Question: I hope i can show you the actuel problem and hope any know a way to solve this.

<URL>
Set in the left corner one marker and place it into the map. Click the Numpad + key to increase or - for decrease the map. (MaxZoomLevel 8)
All markers are img's and will be append in that box.
'''
<div id="MarkerBox"></div>
'''
This is what markers look like:
'''
<img id="Marker_0" src="images/gelb.png" alt="Map Marker" style="top: 417px; left: 745px; position: absolute;">
'''
As soon as the map has been enlarged, this function moves all the markers to the new locations. Here is probably the mistake.
'''
var markersScallingUp = function()
{
$("#MarkerBox img").each(function(){
$(this).css("top", $(this).offset().top * 1.2);
$(this).css("left", $(this).offset().left * 1.2);
});
}
'''
the same way doing for decrease the position from the markers: (maybe scalling not the best name for i "moveMarkerPosition" bether)
'''
var markersScallingDown = function()
{
$("#MarkerBox img").each(function(){
$(this).css("top", $(this).offset().top / 1.2);
$(this).css("left", $(this).offset().left / 1.2);
});
}
'''
Change Map Size and use functions to scalling:
'''
var currentZoomLevel = 0;
var mapWidth = $("#map").width();
var mapHeight = $("#map").height();
$(document).keydown(function(e){
switch(e.which)
{
case 107:
if(currentZoomLevel <= 8){
$("#map").focus();
$("#map").width(mapWidth * 1.2);
$("#map").height(mapHeight * 1.2);
markersScallingUp();
mapWidth = $("#map").width();
mapHeight = $("#map").height();
currentZoomLevel++;
}
break;
case 109:
if(currentZoomLevel >= 1){
$("#map").focus();
$("#map").width(mapWidth / 1.2);
$("#map").height(mapHeight / 1.2);
mapWidth = $("#map").width();
mapHeight = $("#map").height();
markersScallingDown();
currentZoomLevel--;
}
break;
}
});
'''
In the following image, we see that who we zoom, the markers are not placed exactly in the same place as they were deposited by the user. The larger the zoom the farther away is the marker of the actual target. I'm happy about every incentive!
<URL>
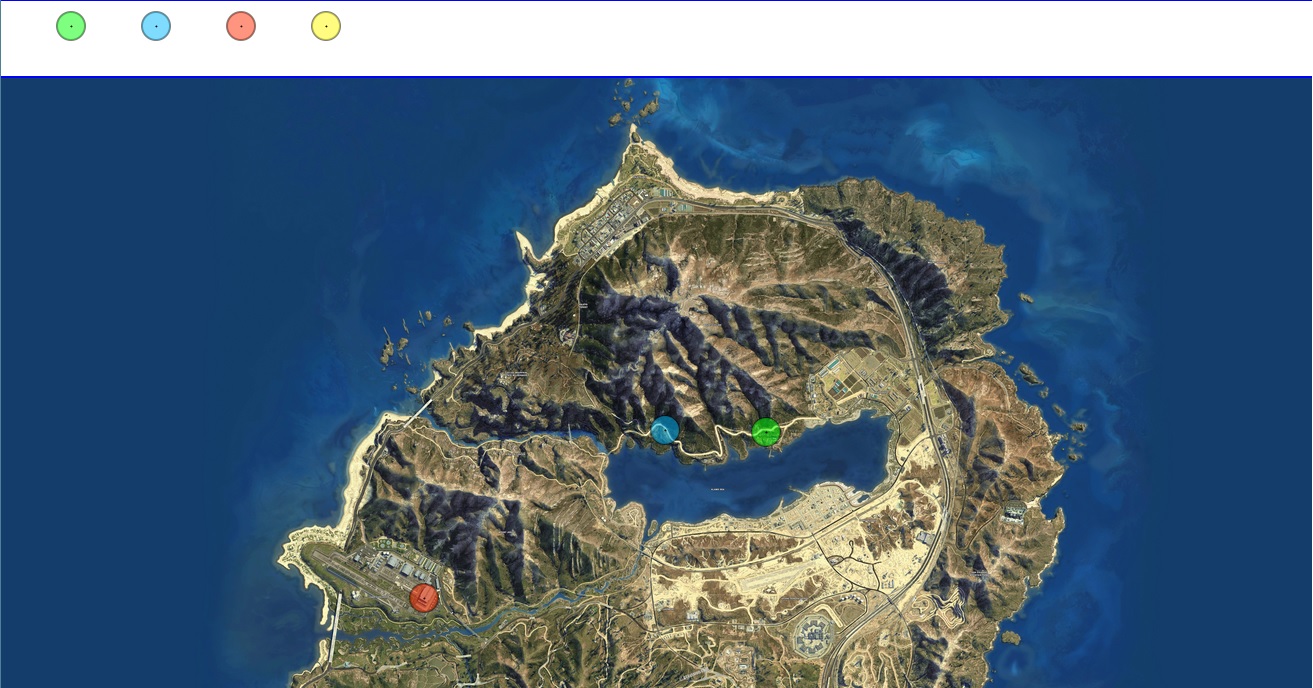
Answer: Currently you're expanding the map image inside the maparea, and then doing some manual scaling with the pixels.
I set the image as the background for 'mapareaid'and used percent instead of pixels for the markers. For the scaling an easier approach is using the scale css function to scale your map and markers.
The html
'''
<!DOCTYPE html>
<!-- saved from url=(0036)http://www.webdesign-host.ch/thomas/ -->
<html lang="de"><head><meta http-equiv="Content-Type" content="text/html; charset=UTF-8">
<script src="./CustomMap (GTA5)_files/jquery.min.js.download"></script>
<meta name="viewport" content="width=device-width, initial-scale=1.0">
<title>CustomMap (GTA5)</title>
<link rel="stylesheet" type="text/css" href="./CustomMap (GTA5)_files/index.css">
<script src="./CustomMap (GTA5)_files/zoom.js.download"></script>
<script src="./CustomMap (GTA5)_files/setmarker.js.download"></script>
<script src="./CustomMap (GTA5)_files/jquery.elevatezoom.js.download"></script>
</head>
<body cz-shortcut-listen="true">
<div class="menu" id="menu">
<img id="btn1" alt="klickmich" class="menubuttons" src="./CustomMap (GTA5)_files/gruen.png"> <img id="btn2" alt="klickmich" class="menubuttons" src="./CustomMap (GTA5)_files/blau.png"> <img id="btn3" alt="klickmich" class="menubuttons" src="./CustomMap (GTA5)_files/rot.png"> <img id="btn4" alt="klickmich" class="menubuttons" src="./CustomMap (GTA5)_files/gelb.png">
</div>
<div class="container">
<div id="mapareaid" class="maparea">
<!--<img id="map" class="map" style="width: 4833.54px; height: 2310.94px;" src="./CustomMap (GTA5)_files/map.jpg" alt="Dies ist eine gigantische Map von GTA V. Schade, dass du das nicht sehen kannst.">-->
<div id="MarkerBox"></div>
<div id="InfoBox">
</div>
</div>
<!-- Marker Stuff -->
<div id="InfoBox">
<div class="infoContainer" style="visibility: hidden; display: none; top: 0px; left: 0px;">
<div class="strukturContainer">
<div class="infotitel"><h1>Titel</h1></div>
<div class="bildcontainer">
<div class="infobild"></div>
<div class="infobild"></div>
<div class="infobild"></div>
</div>
<div class="infobeschreibung">
<textarea>Gib mir eine informative Information.</textarea>
</div>
</div>
</div>
</div>
<!-- Template to generate InfoBox content -->
<div class="templateinfobox" style="visibility: hidden;">
<div class="infoContainer">
<div class="strukturContainer">
<div class="infotitel"><h1>Titel</h1></div>
<div class="bildcontainer">
<div class="infobild"></div>
<div class="infobild"></div>
<div class="infobild"></div>
</div>
<div class="infobeschreibung">
<textarea>Gib mir eine informative Information.</textarea>
</div>
</div>
</div>
</div>
<div class="werkzeugkiste" style="visibility: hidden;">
<div class="werkzeugContainer">
<div class="werkzeug1"></div>
<div class="werkzeug2"></div>
</div>
</div>
</body></html>
'''
The css
'''
*
{
margin: 0;
padding: 0;
}
.container
{
float: left;
width: 1365px;
}
.maparea
{
float: left;
width: auto;
height: auto;
overflow: hidden;
}
.map
{
height: auto;
}
.menu
{
width: 100%;
height: 75px;
position: fixed;
background-color: white;
border: 2px solid blue;
border-left: 0;
border-right: 0;
margin: 0 auto;
z-index: 100;
}
.menubuttons
{
float: left;
margin-left: 55px;
margin-top: 10px;
}
.infoContainer
{
position: absolute;
width: 350px;
z-index: 1;
display: none;
}
.strukturContainer
{
float: left;
width: 350px;
z-index: 1;
}
.infotitel
{
float: left;
width: 346px;
height: 50px;
border-top: 2px solid black;
border-left: 2px solid black;
border-right: 2px solid black;
background-color: yellow;
text-align: center;
z-index: 1;
}
.bildcontainer
{
float: left;
width: 346px;
height: 100px;
background-color: red;
border-left: 2px solid black;
border-right: 2px solid black;
z-index: 1;
}
.infobild
{
float: left;
width: 33%;
height: 100%;
z-index: 1;
}
.infobeschreibung
{
width: 346px;
height: 300px;
float: left;
background-color: green;
border-left: 2px solid black;
border-right: 2px solid black;
border-bottom: 2px solid black;
z-index: 1;
}
textarea
{
max-width: 100%;
max-height: 100%;
min-width: 100%;
min-height: 100%;
z-index: 1;
}
#mapareaid{
background: url('map.jpg');
background-size:100%;
width: 2000px;
height: 2000px;
position: relative;
}
#MarkerBox{
width: 100%;
height: 100%;
}
'''
setmarker.js
'''
$(document).ready( function() {
var halfMarkerSize = 15;
var currentSelection = 0;
var pictureArray = ["default.png", "gruen.png", "blau.png", "rot.png", "gelb.png"];
var currentMousePos = { x: -1, y: -1 };
var currentScrollPos = 0;
var markerCountID = 0;
var markerID = null;
var x = -1;
var y = -1;
var markerBindClick = function()
{
$("#MarkerBox img").each(function(){
$(this).off("mousedown").on("mousedown", function(e){
switch(e.which)
{
case 1:
//Left Mouse button pressed.
x = currentMousePos.x + 15;
y = currentMousePos.y - 5;
markerID = e.target.id.replace('Marker_', '');
HideInfoBox();
ShowInfoBox();
break;
case 2:
//Middle Mouse button pressed.;
break;
case 3:
//Right Mouse button pressed.
break;
}
});
/*$(this).off("click").on("click", function(e){
x = currentMousePos.x + 15;
y = currentMousePos.y - 5;
markerID = e.target.id.replace('Marker_', '');
HideInfoBox();
ShowInfoBox();
});*/
});
}
var HideInfoBox = function()
{
$('#InfoBox .infoContainer').each(function(){
//alert($(this).attr("class"));
$(this).css("visibility", "hidden");
$(this).css("display", "none");
});
}
var truncateDecimals = function (number, digits) {
var multiplier = Math.pow(10, digits),
adjustedNum = number * multiplier,
truncatedNum = Math<URL>;
return truncatedNum / multiplier;
};
var ShowInfoBox = function()
{
var count = 0;
$('#InfoBox .infoContainer').each(function(){
//alert($(this).attr("class"));
if(markerID == count)
{
$(this).css("visibility", "visible");
$(this).css("top", y - 5);
$(this).css("left", x + 15);
$(this).css("display", "block");
//style: 'top: '+y+'px;'+' left: '+x+'px; position: absolute;'
}
count++;
if(markerID >= count){ return; }
});
}
//Loading directly...
$("#menu img").each(function(){
//alert("TEST");
$(this).on("click", function(){
//alert("TEST");
if($(this).attr("id") == "btn1")
{
currentSelection = 1;
}else if($(this).attr("id") == "btn2")
{
currentSelection = 2;
}else if($(this).attr("id") == "btn3")
{
currentSelection = 3;
}else if($(this).attr("id") == "btn4")
{
currentSelection = 4;
}
});
});
//WHY NOOOOO WOOOORKK????
/*$( "#Marker_0" ).click(function(e) {
alert( "Handler for .click() called." );
});*/
//Bei jeder Mousebewegung speichern wir den aktuellen ort ab.
$("#mapareaid").on( "mousemove", function( e ) {
currentMousePos.x = e.pageX;
currentMousePos.y = e.pageY;
//console.log(currentMousePos.x);
});
/*$('#map').click(function(e) {
var offset = $(this).offset();
alert(e.pageX - offset.left);
alert(e.pageY - offset.top);
});*/
//Hier generieren wir ein neues img Tag und fugen es zu unserer MarkerBox hinzu.
//Aufgaben: Die ID muss dringend einzigartig gestaltet werden. (Diese Anderung beinflust die positionierung nicht)
// ^ sollte funktionieren
$("#mapareaid").click(function(e){
if(currentSelection != 0)
{
x = currentMousePos.x - halfMarkerSize;
y = currentMousePos.y - halfMarkerSize;
xPerc = x / $('#mapareaid').width() * 100;
yPerc = y / $('#mapareaid').height() * 100;
var img = $('<img />', {
id: 'Marker_'+markerCountID+'',
src: 'images/'+pictureArray[currentSelection]+'',
alt: 'Map Marker',
style: 'top: '+truncateDecimals(yPerc,1)+'%;'+' left: '+truncateDecimals(xPerc,1)+'%; position: absolute;'
});
img.appendTo($('#MarkerBox'));
markerCountID++;
currentSelection = 0;
markerBindClick();
$('#InfoBox').append($('.templateinfobox').html());
}
if(currentSelection == 0)
{
HideInfoBox();
}
});
});
'''
zoom.js
'''
$(document).ready( function() {
var currentZoomLevel = 0;
var scaleRatio = 1.2;
var scaleDownRatio = 5/6;
var windowWidth = $(window).width();
var windowHeight = $(window).height();
//Set the default map width to window.size
$("#mapareaid").width(windowWidth);
$("#mapareaid").height(windowHeight);
//Set resize function...
$(window).resize(function(){
windowWidth = $(window).width();
windowHeight = $(window).height();
});
//Set the current mapWidth/Height
var mapWidth = $("#mapareaid").width();
var mapHeight = $("#mapareaid").height();
//Es gibt verschiedene moglichkeiten um eigene funktionen zu deklarieren in JQuery sowie JS.
var markersScallingUp = function()
{
$("#MarkerBox img").each(function(){
//$(this).css("transform", "scale(" + scaleMarkers+ ")" );
//$(this).css("transform", "scale(" + scaleRatio * (currentZoomLevel + 1)+ ")" );
$(this).css("transform", "scale(" + scaleDownRatio / (currentZoomLevel + 1)+ ")" );
//$(this).css("top", $(this).offset().top * 1.2);
//$(this).css("left", $(this).offset().left * 1.2);
});
}
var markersScallingDown = function()
{
$("#MarkerBox img").each(function(){
//$(this).css("transform", "scale(" + scaleDownRatio / (currentZoomLevel + 1)+ ")" );
$(this).css("transform", "scale(" + scaleDownRatio / (currentZoomLevel)+ ")" );
//$(this).css("top", $(this).offset().top / 1.2);
//$(this).css("left", $(this).offset().left / 1.2);
});
}
var infoScallingUp = function()
{
$("#InfoBox .infoContainer").each(function(){
$(this).css("top", $(this).offset().top * 1.2);
$(this).css("left", $(this).offset().left * 1.2);
});
}
var infoScallingDown = function()
{
$("#InfoBox .infoContainer").each(function(){
$(this).css("top", $(this).offset().top / 1.2);
$(this).css("left", $(this).offset().left / 1.2);
});
}
$(document).keydown(function(e){
switch(e.which)
{
case 107:
/*$('#map').elevateZoom({
zoomType: "inner",
cursor: "crosshair",
zoomWindowFadeIn: 500,
zoomWindowFadeOut: 750
}); */
if(currentZoomLevel <= 8){
$("#mapareaid").focus();
//$("#map").width(mapWidth * 1.2);
//$("#map").height(mapHeight * 1.2);
//scaleMap *= 1.2 * (currentZoomLevel + 1)
//scaleMarkers /= 1.2 * (currentZoomLevel + 1)
$("#mapareaid").css("transform", "scale(" + scaleRatio * (currentZoomLevel + 1)+ ")" );
//alert(differenceX);
//alert(differenceX);
markersScallingUp();
//infoScallingUp();
//mapWidth = $("#mapareaid").width();
//mapHeight = $("#mapareaid").height();
//$(window).scrollTop($(window).scrollTop()+100);
//$(window).scrollLeft($(window).scrollLeft()+(60 * currentZoomLevel));
currentZoomLevel++;
}
break;
case 109:
if(currentZoomLevel >= 1){
$("#mapareaid").focus();
//$("#mapareaid").css("width", mapWidth / 1.2);
//$("#mapareaid").css("height", mapHeight / 1.2);
//$("#map").width(mapWidth / 1.2);
//$("#map").height(mapHeight / 1.2);
//mapWidth = $("#mapareaid").width();
//mapHeight = $("#mapareaid").height();
//scaleMap /= 1.2 * (currentZoomLevel + 1)
//scaleMarkers *= 1.2 * (currentZoomLevel + 1)
$("#mapareaid").css("transform", "scale(" + scaleRatio * (currentZoomLevel)+ ")" );
markersScallingDown();
infoScallingDown();
//$(window).scrollTop($(window).scrollTop()-100);
//$(window).scrollLeft($(window).scrollLeft()-(60 * currentZoomLevel));
currentZoomLevel--;
}
break;
}
});
});
'''